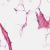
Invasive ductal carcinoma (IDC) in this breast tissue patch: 0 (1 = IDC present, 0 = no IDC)